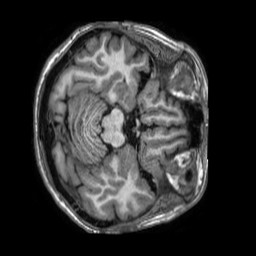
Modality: T1w
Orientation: axial
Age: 45
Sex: female
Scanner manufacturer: philips
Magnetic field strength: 1.5 T
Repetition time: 0.007249 s
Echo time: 0.003287 s